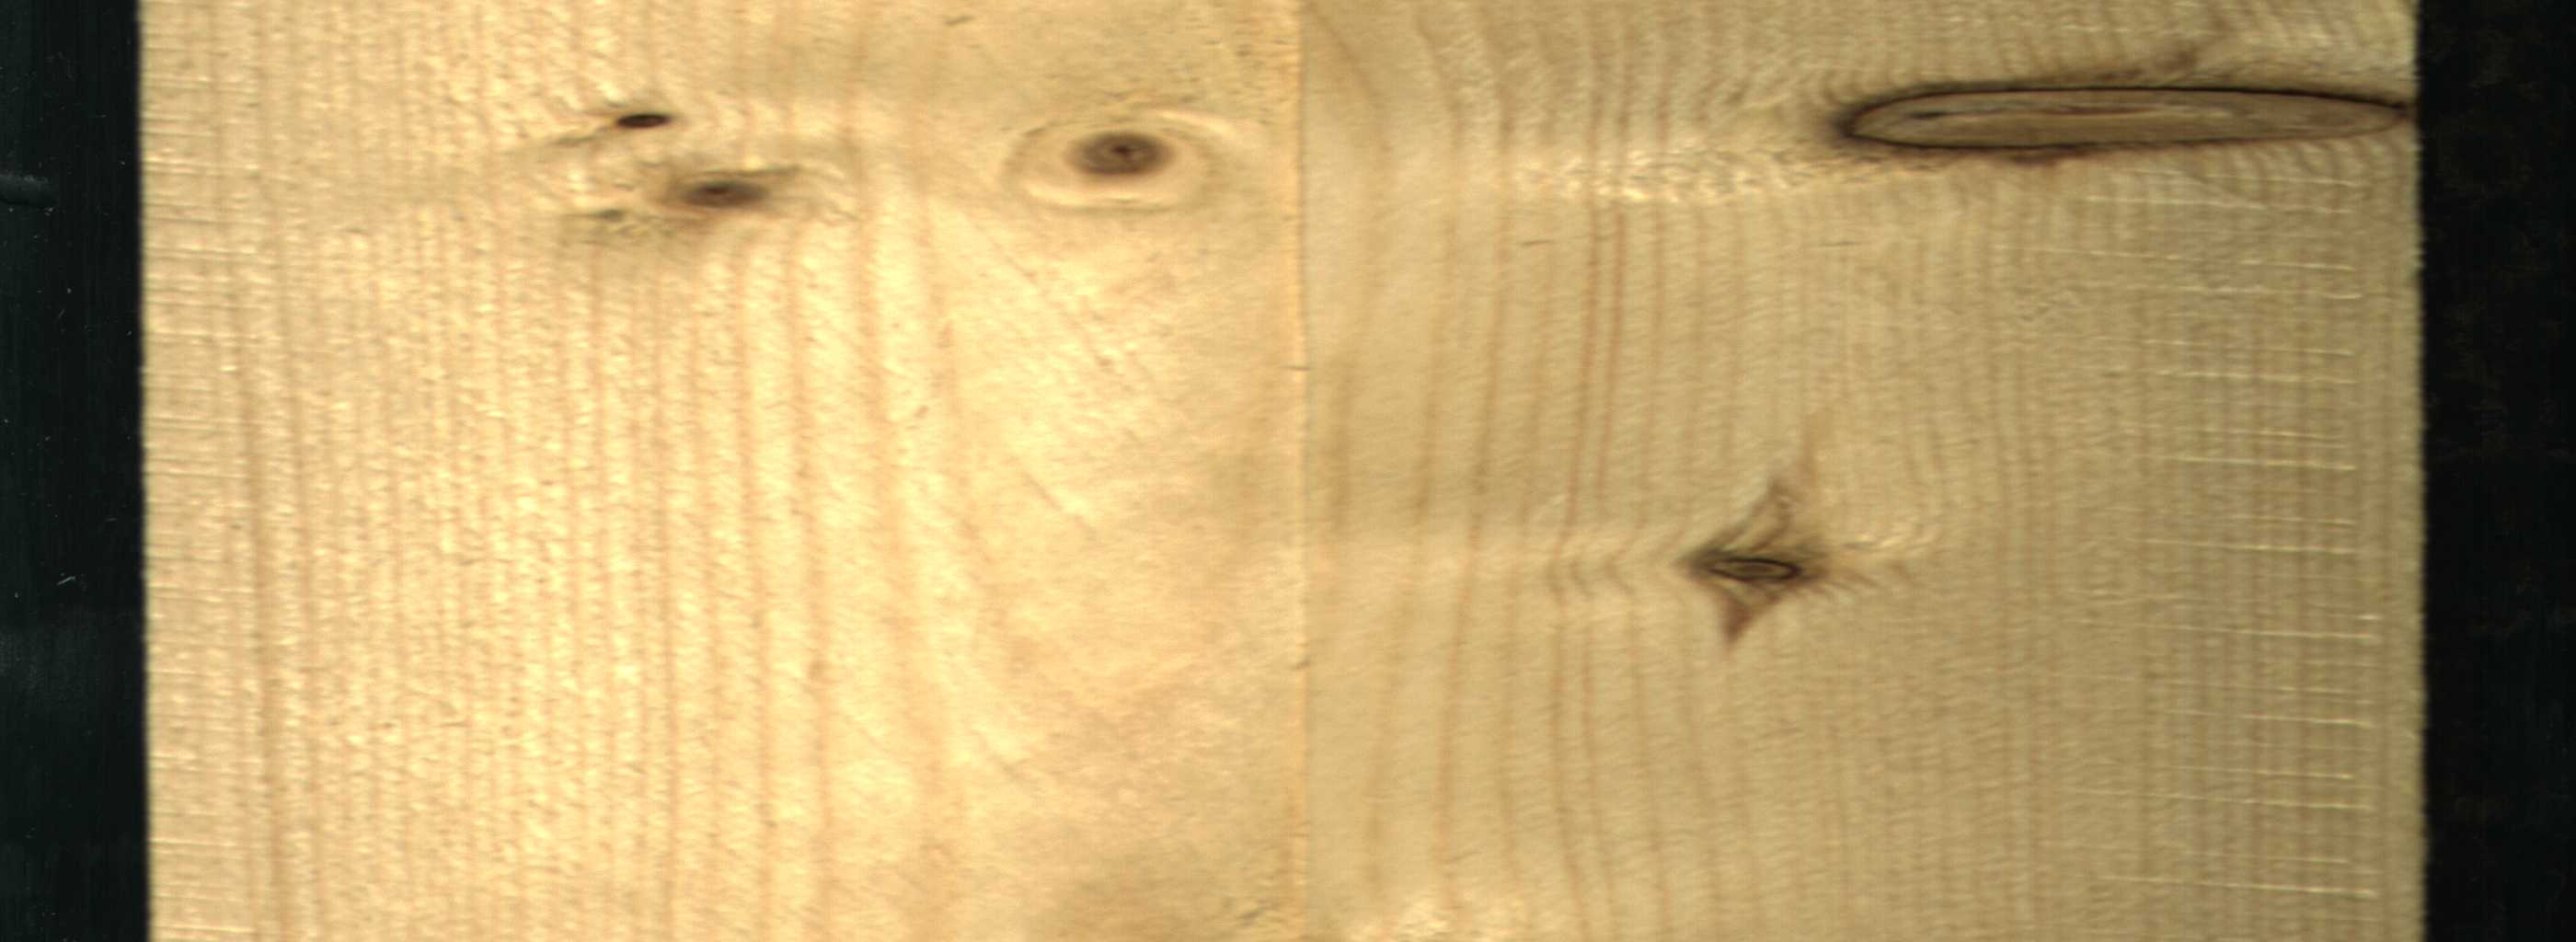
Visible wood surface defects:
Dead_Knot
Dead_Knot
Dead_Knot
Live_Knot
Live_Knot